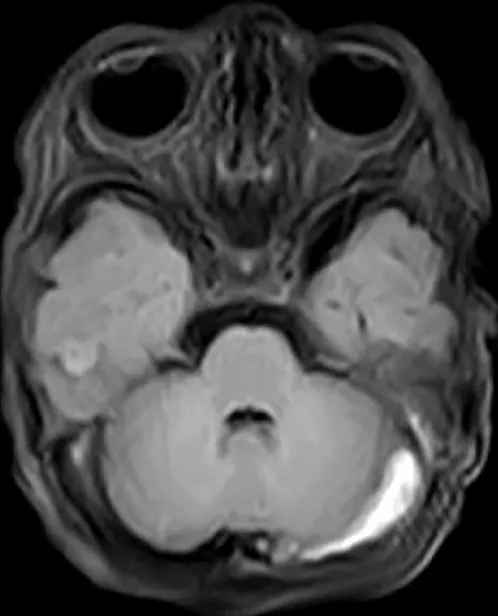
Image shows loss of flow void in the left transverse sinus, suggesting venous sinus thrombosis.
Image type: radiology (mri)